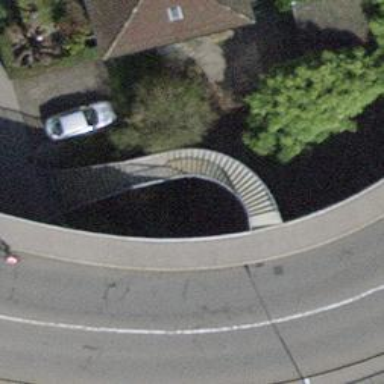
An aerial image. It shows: Concrete steps.